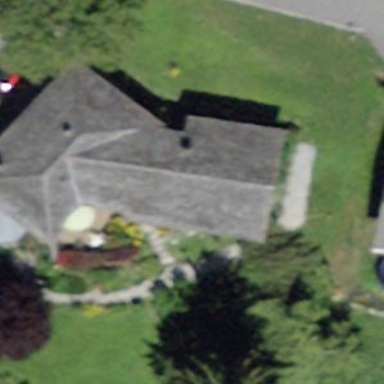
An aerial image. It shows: Simple house.